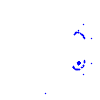
Particle: proton